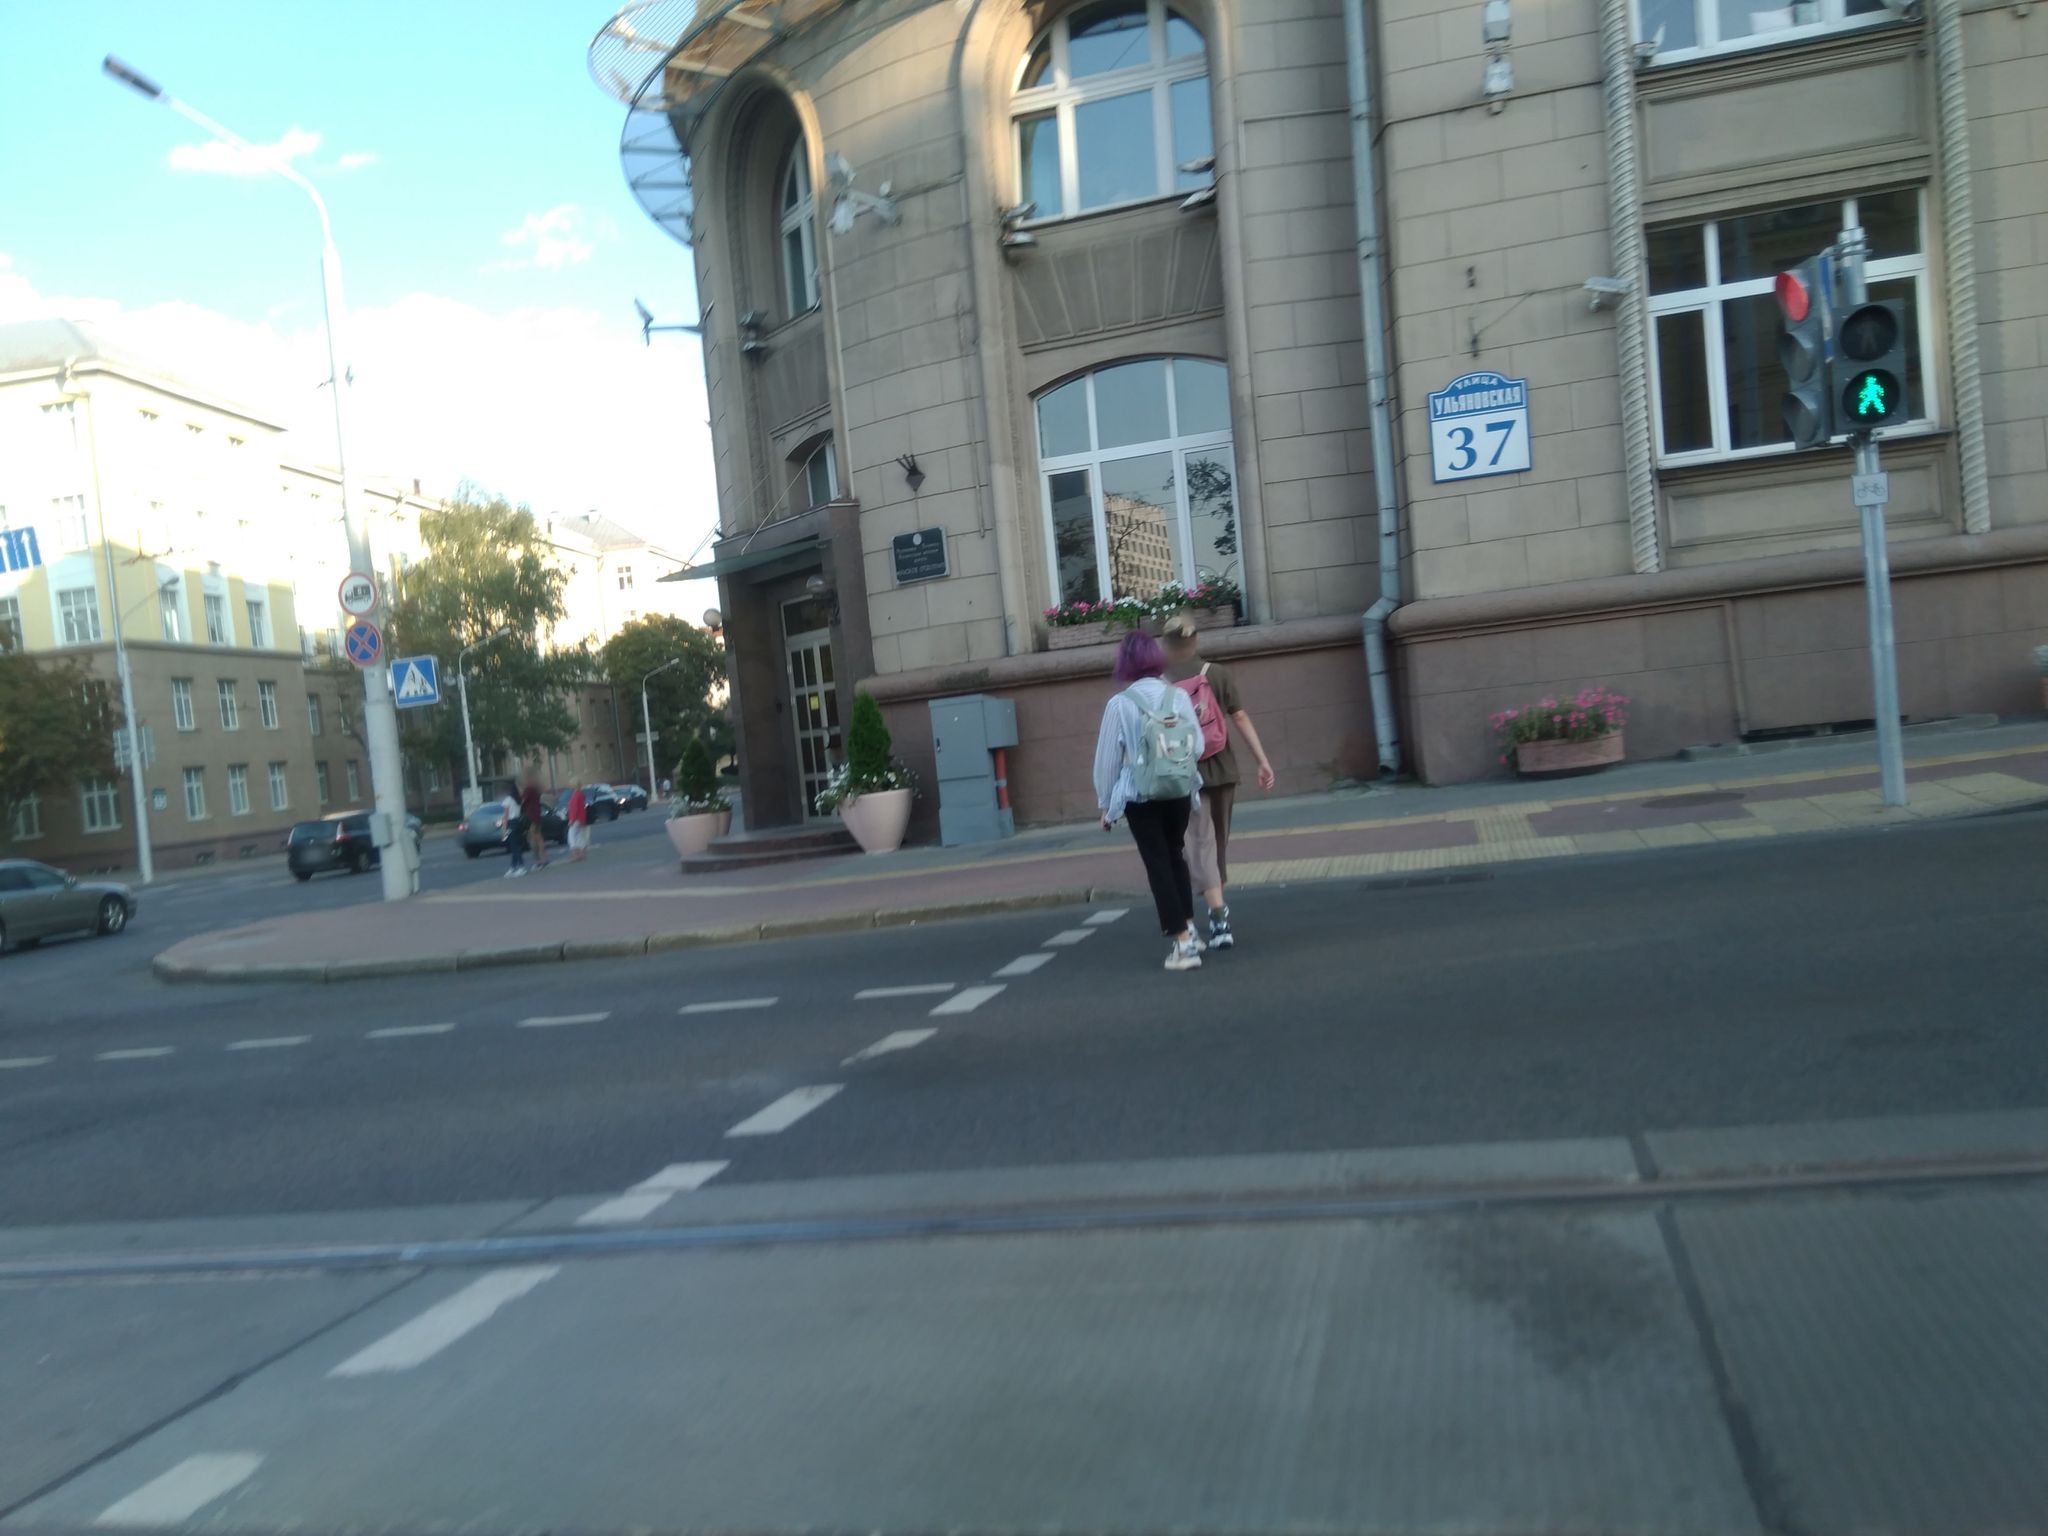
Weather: clear
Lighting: day
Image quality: good
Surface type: walking surface
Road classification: primary
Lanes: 2
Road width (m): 4.0
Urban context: urban centre
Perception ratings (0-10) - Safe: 3.1, Lively: 8.12, Beautiful: 6.58, Boring: 2.42, Depressing: 2.21, Wealthy: 7.95